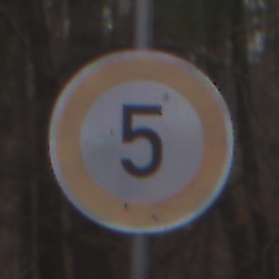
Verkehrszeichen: Geschwindigkeit5
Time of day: Midday
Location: Outdoor (Nature)
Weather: Overcast
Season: Autumn
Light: Natural